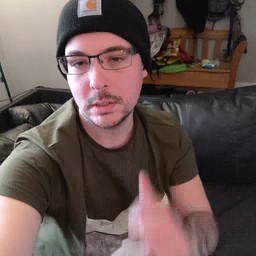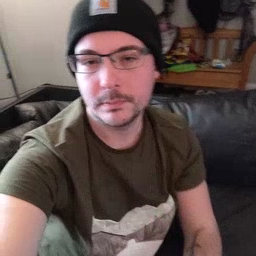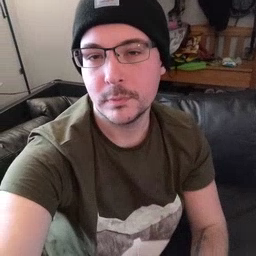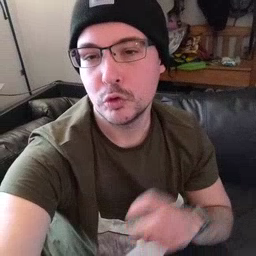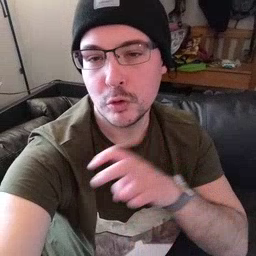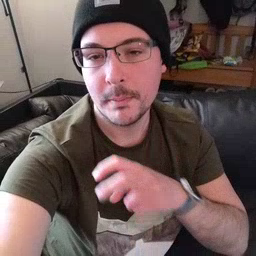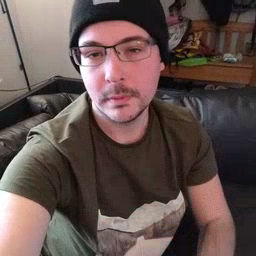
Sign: jump